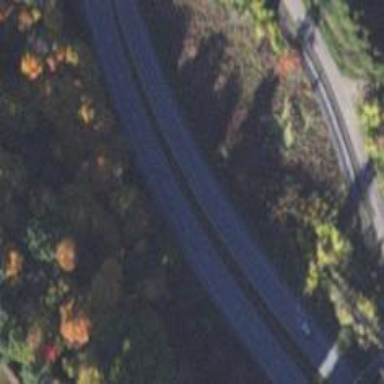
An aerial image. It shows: Expressway with asphalt surface and classified as primary highway.